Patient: sex M, age 46
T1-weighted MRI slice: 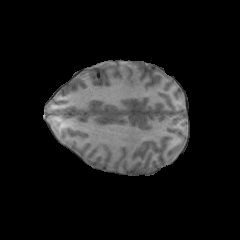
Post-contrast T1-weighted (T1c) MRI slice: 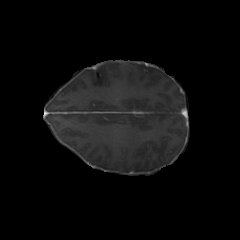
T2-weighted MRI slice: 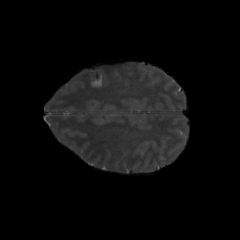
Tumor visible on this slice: no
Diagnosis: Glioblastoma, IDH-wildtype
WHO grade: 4